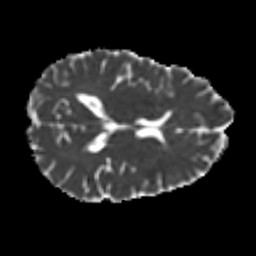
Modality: MD
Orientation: axial
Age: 37
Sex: male
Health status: healthy
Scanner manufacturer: ge
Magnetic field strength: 3 T
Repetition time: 11 s
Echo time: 0.072 s